Field crop: maize
Growth stage: 1
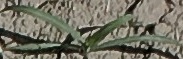
Species: sorghum